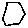
Label: hexagon